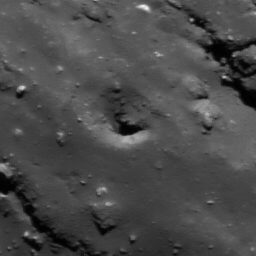
Pit: Tycho 3
Host crater: Tycho
Host type: impact_melt
Lunar coordinates: latitude -42.945, longitude 347.786